Field crop: maize
Growth stage: 2
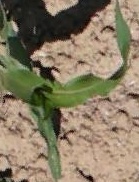
Species: maize